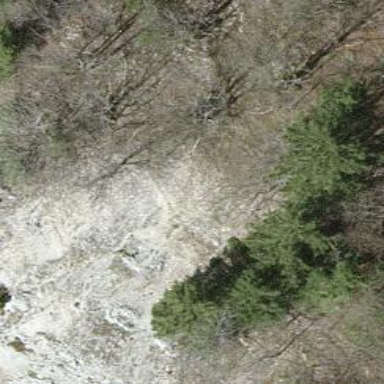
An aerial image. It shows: Cliff in nature.